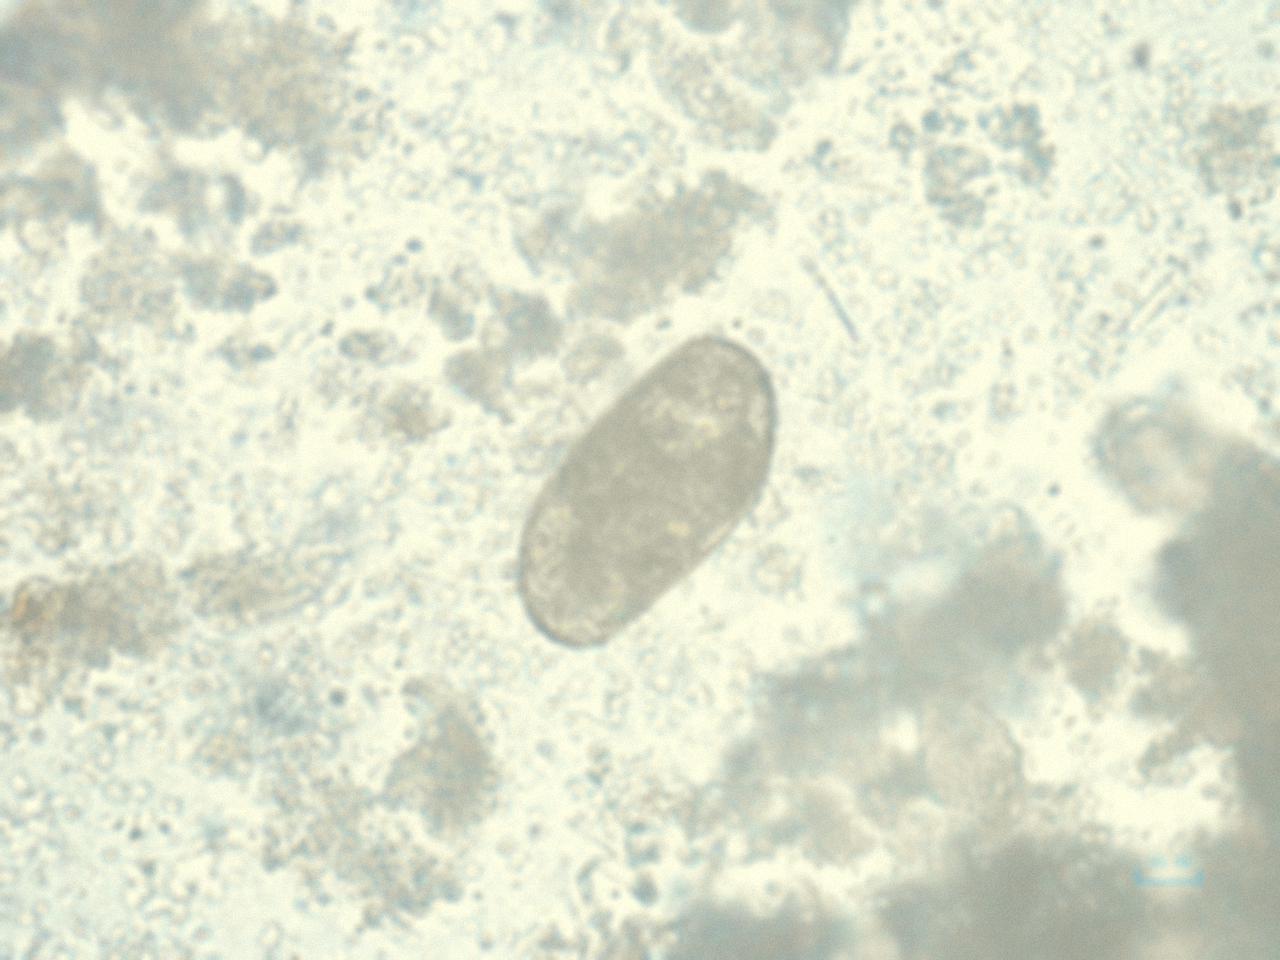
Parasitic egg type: Paragonimus spp